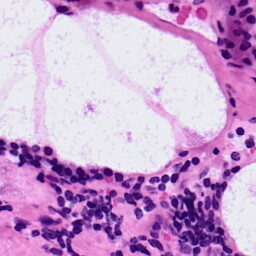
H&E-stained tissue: LymphNode